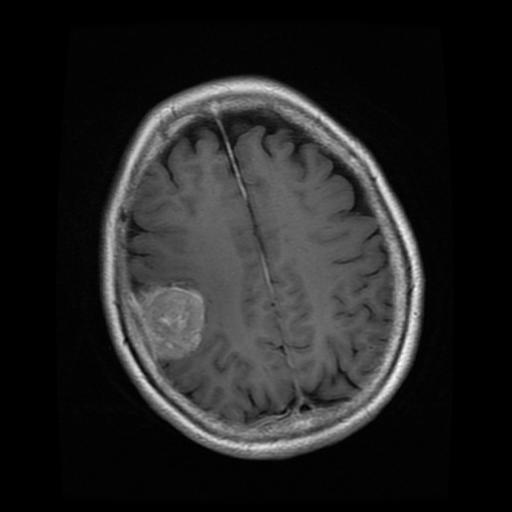
Label: meningioma